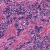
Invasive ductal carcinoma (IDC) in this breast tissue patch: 1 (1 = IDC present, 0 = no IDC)